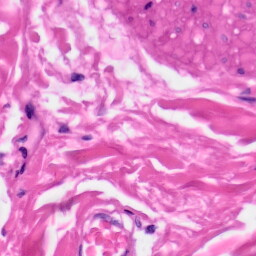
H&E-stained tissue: Skin